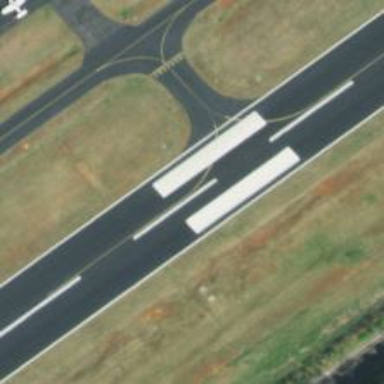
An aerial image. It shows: View of taxiway at the airport.